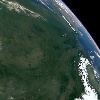
Label: land